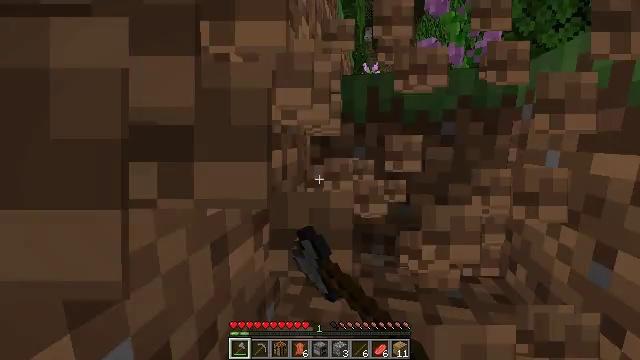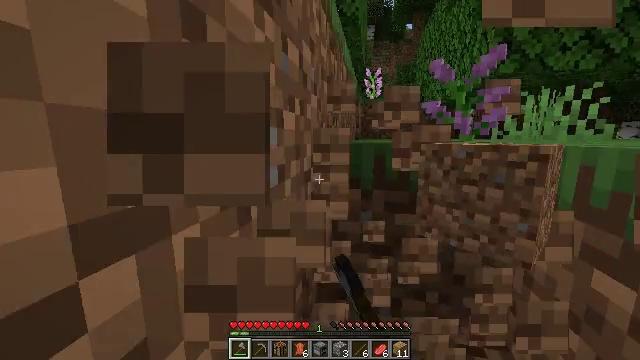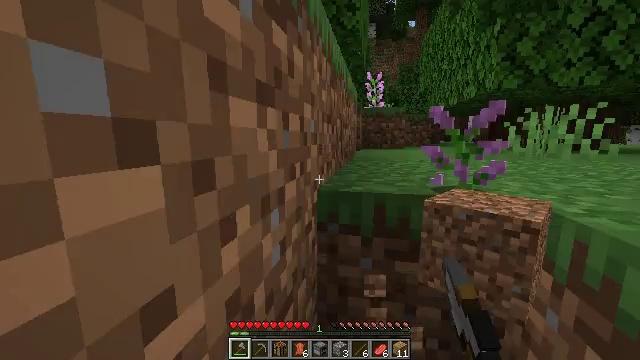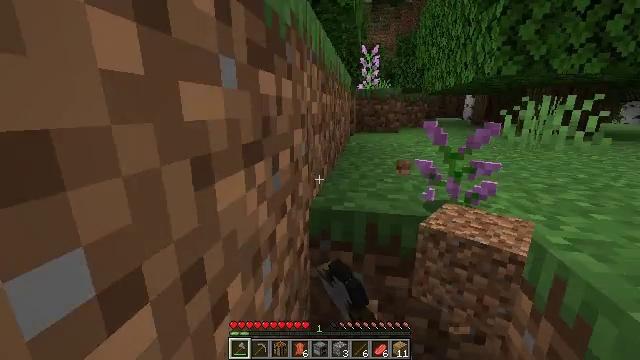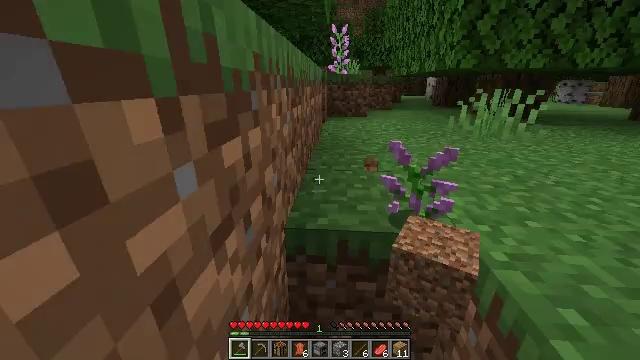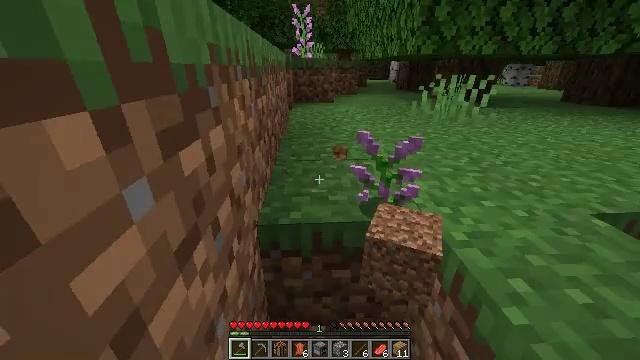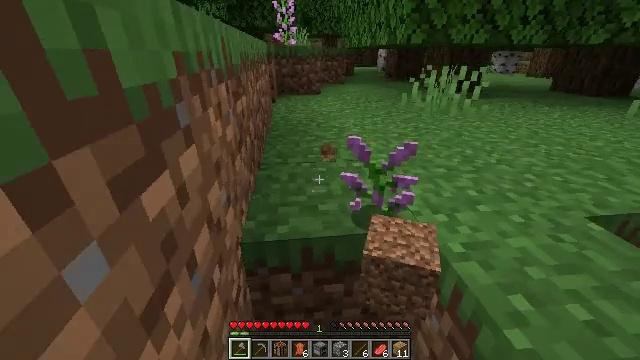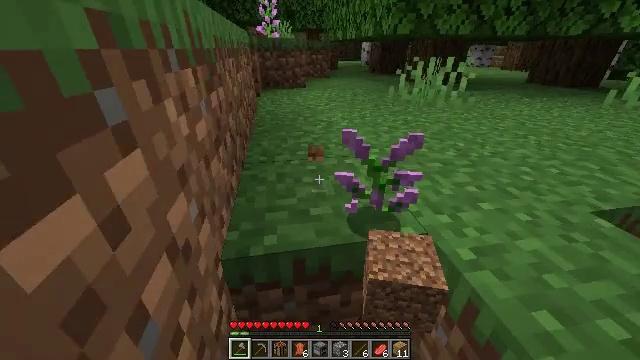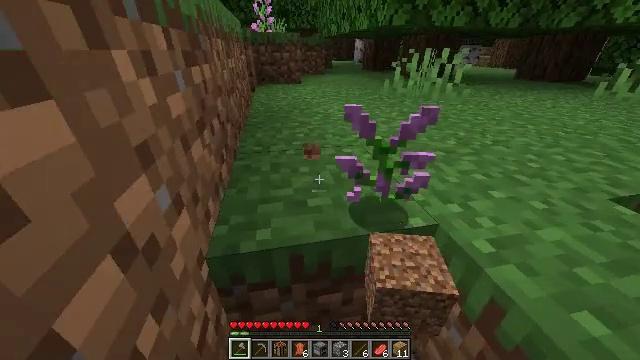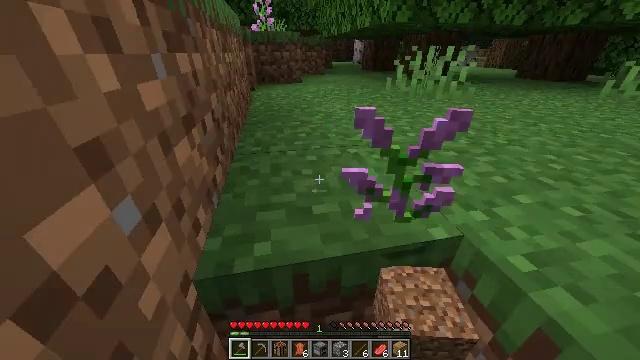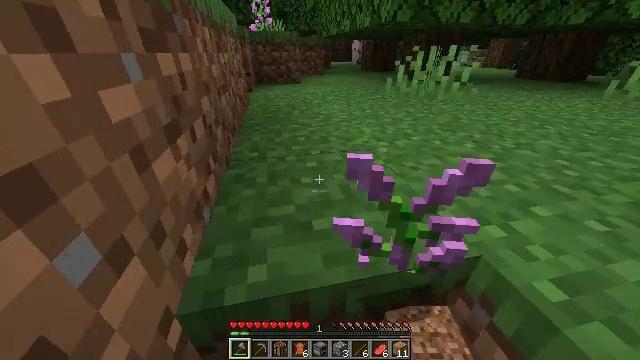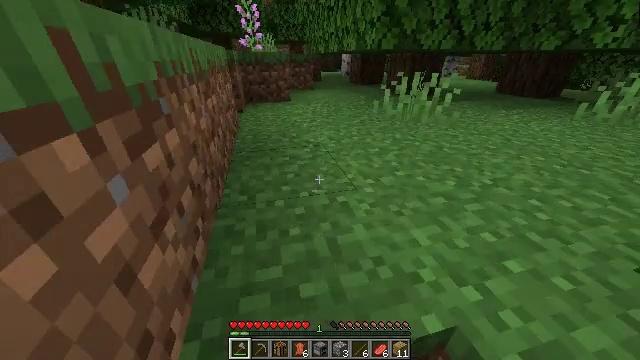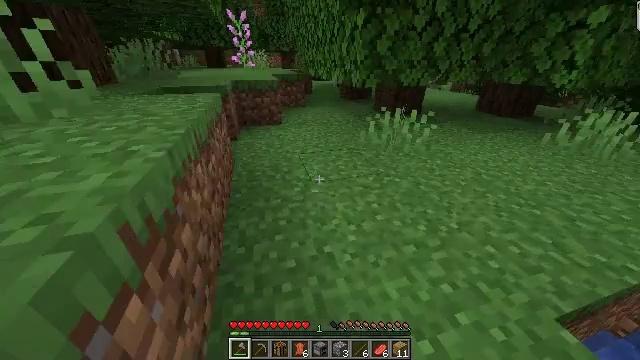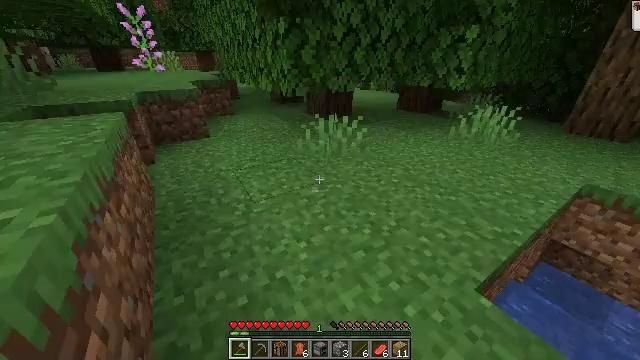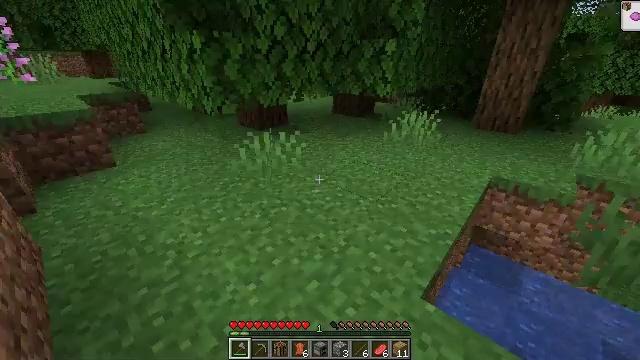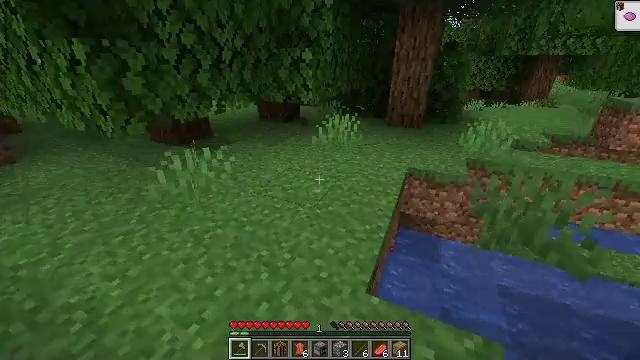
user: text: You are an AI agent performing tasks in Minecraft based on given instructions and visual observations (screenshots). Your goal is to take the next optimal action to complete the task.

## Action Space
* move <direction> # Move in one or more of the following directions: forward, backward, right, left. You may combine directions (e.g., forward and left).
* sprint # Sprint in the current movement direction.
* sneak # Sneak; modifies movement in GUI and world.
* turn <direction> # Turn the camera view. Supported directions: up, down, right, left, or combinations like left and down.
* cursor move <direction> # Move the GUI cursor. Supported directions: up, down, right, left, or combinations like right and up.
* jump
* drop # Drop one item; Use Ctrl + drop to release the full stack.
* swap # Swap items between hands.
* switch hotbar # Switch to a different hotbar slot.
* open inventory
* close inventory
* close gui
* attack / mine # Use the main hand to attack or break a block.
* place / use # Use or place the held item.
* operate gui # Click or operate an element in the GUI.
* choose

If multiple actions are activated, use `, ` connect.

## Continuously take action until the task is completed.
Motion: motion action
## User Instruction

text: Remove a lilac from the inventory.
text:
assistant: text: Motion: move forward, sprint, attack / mine, jump
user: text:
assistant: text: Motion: move forward, sprint, attack / mine, jump
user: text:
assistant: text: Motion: move forward, sprint, turn right and down, attack / mine, jump
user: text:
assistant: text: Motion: move forward, sprint, turn right and down, jump
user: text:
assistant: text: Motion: move forward, sprint, turn right and down, jump
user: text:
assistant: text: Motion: move forward, sprint, turn right and down
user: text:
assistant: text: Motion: move forward, sprint, turn right and down
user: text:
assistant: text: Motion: move forward, sprint, turn right
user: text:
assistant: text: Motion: move forward, sprint
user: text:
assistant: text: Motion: move forward, sprint
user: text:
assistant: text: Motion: move forward, sprint, turn right, jump
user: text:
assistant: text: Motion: move forward, sprint, turn right, jump
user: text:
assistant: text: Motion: move forward, sprint, turn right, jump
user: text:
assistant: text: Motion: move forward, sprint, turn right and up, jump
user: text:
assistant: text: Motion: move forward, sprint, turn right, jump
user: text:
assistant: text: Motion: move forward, sprint, turn right
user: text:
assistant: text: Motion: move forward, sprint, turn right and up
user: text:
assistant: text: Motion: move forward, sprint, turn right
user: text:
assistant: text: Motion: move forward, sprint, turn right and up
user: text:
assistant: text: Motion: move forward, sprint, turn right and up
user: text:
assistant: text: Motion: move forward, sprint, turn right and up
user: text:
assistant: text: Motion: move forward, sprint, turn right
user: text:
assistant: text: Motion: sprint, turn right
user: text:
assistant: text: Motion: turn right
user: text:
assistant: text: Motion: turn right and up
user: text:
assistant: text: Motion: turn right and up, open inventory
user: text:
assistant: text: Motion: open inventory
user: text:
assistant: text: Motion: open inventory
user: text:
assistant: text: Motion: no_op
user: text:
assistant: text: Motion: cursor move right